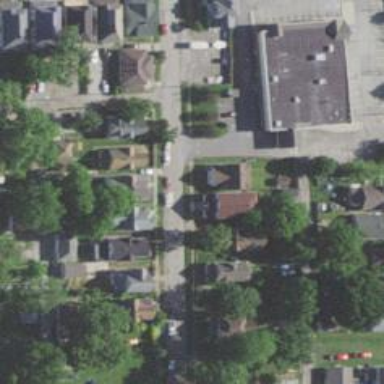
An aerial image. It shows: Alley classified as service road.